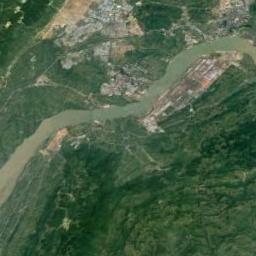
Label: river